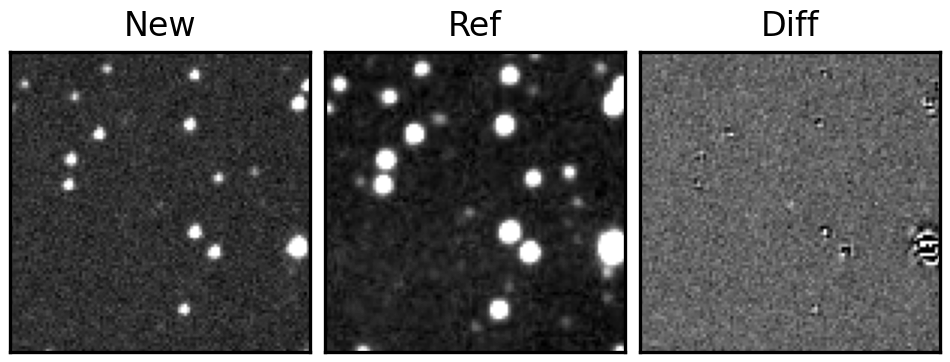
Label: real